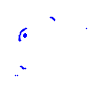
Particle: proton